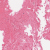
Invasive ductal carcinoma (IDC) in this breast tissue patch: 0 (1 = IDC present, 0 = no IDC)